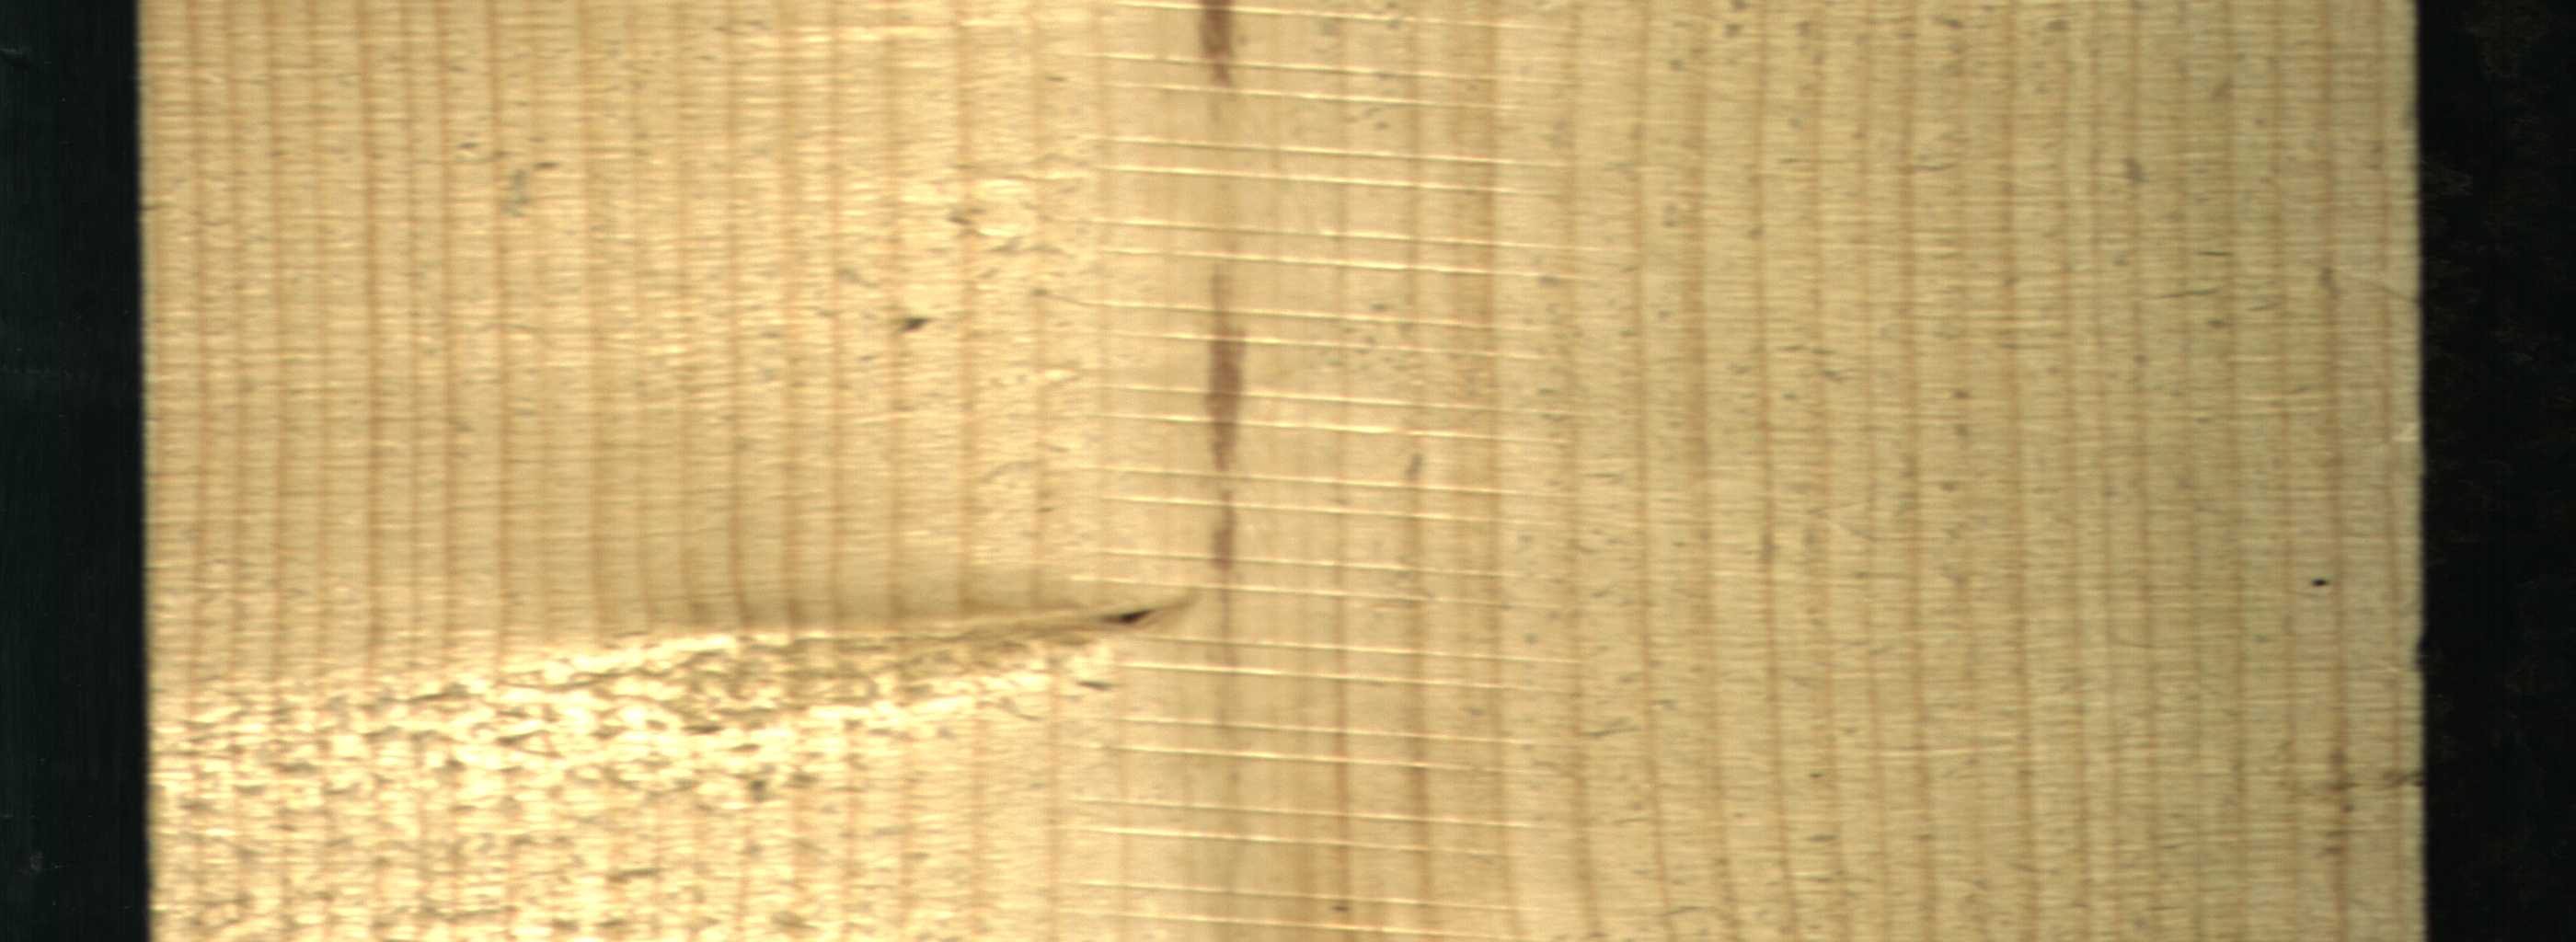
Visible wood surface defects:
Marrow
Marrow
Live_Knot